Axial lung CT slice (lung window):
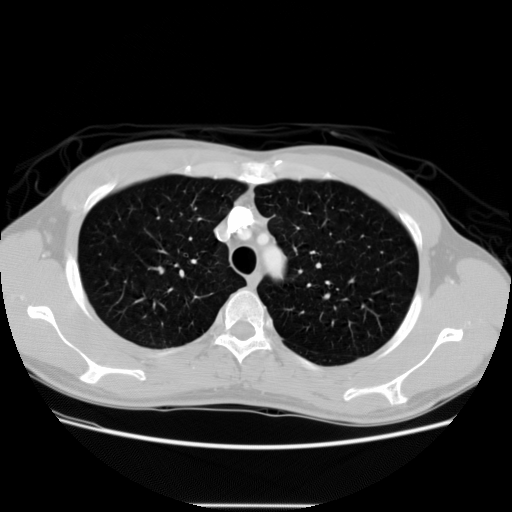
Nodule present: no